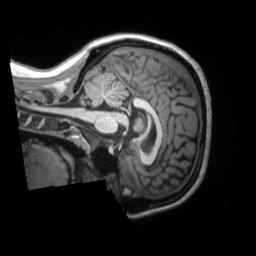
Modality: T1w
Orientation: sagittal
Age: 20
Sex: female
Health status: ill
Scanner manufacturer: siemens
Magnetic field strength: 3 T
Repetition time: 2.2 s
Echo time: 0.00157 s